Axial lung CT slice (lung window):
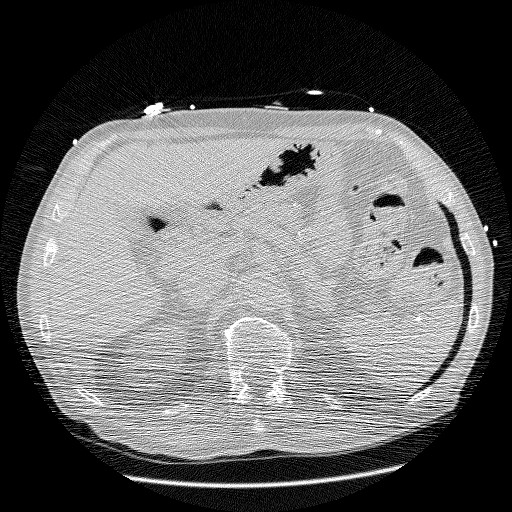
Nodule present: no